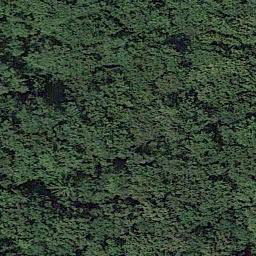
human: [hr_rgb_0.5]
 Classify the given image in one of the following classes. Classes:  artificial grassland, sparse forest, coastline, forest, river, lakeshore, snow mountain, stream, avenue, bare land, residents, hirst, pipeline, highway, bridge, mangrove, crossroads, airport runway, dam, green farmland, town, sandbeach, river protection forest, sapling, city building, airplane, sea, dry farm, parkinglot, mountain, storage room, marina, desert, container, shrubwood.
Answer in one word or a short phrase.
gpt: forest